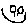
Label: smiley face